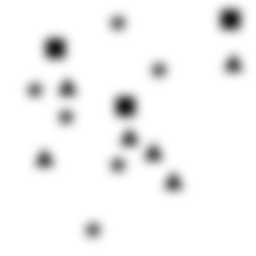
Squares: 3
Triangles: 6
Stars: 6
Total shapes: 15